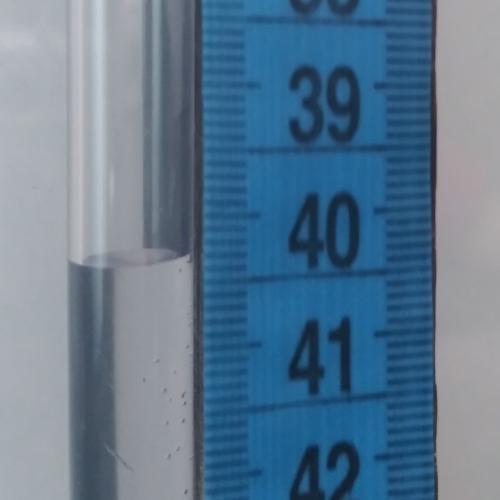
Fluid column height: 40.3 cm